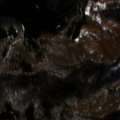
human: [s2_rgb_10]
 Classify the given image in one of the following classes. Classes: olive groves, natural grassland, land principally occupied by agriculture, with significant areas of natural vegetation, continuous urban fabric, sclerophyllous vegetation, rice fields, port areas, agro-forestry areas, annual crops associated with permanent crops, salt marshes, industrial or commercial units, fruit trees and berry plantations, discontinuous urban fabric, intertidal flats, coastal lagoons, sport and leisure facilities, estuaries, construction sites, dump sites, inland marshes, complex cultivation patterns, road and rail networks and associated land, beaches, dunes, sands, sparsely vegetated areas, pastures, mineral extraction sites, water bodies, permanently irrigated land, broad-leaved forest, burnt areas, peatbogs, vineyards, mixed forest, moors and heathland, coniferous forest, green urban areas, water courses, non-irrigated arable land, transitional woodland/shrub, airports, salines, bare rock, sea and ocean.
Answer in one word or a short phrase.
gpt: broad-leaved forest, mixed forest